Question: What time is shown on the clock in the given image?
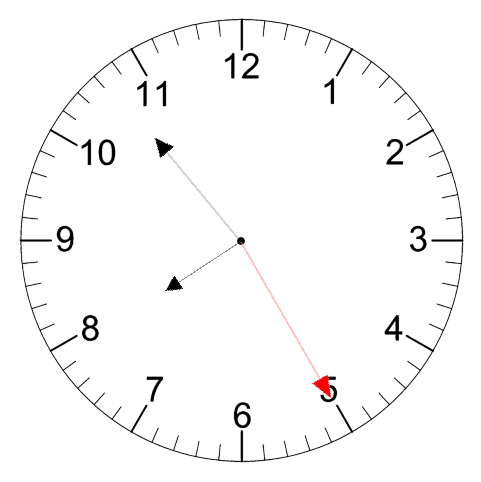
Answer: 07:53:25